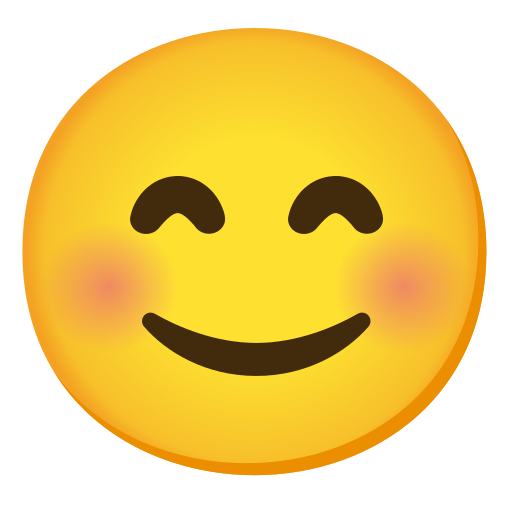
Emoji: 😊